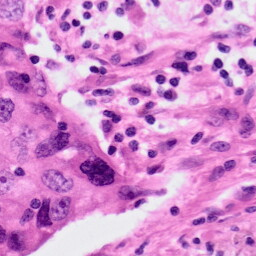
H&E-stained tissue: Lung